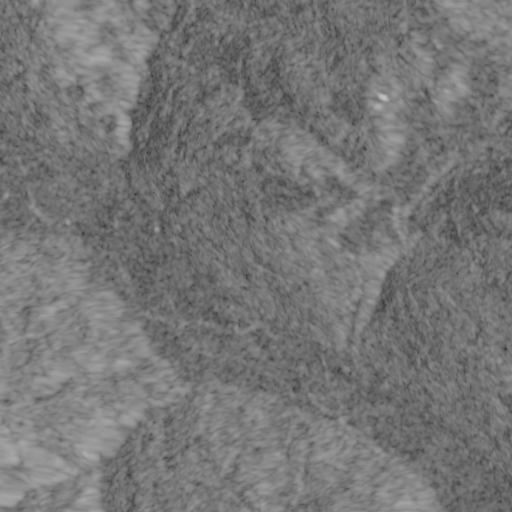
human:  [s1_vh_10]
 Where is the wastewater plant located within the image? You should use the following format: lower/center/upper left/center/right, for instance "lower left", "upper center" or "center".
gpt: The wastewater plant is located in the upper center of the image.
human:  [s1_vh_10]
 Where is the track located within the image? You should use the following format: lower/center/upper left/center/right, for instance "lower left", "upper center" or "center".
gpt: There is no track in the image.

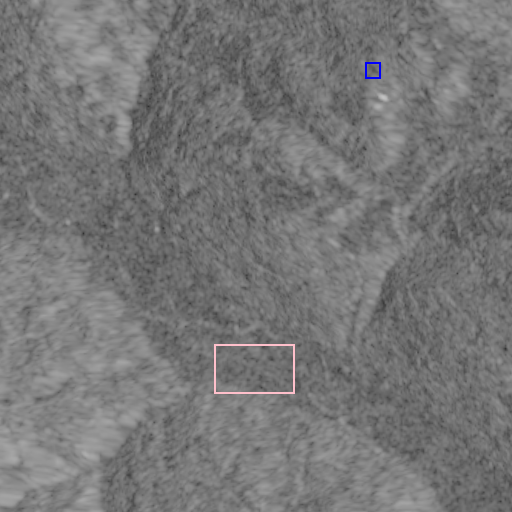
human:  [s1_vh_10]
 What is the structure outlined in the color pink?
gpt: The structure outlined in pink is a crop field.
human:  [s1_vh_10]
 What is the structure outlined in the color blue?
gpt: The structure outlined in blue is a park.
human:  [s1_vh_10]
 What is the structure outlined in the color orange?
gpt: There is no orange outline.